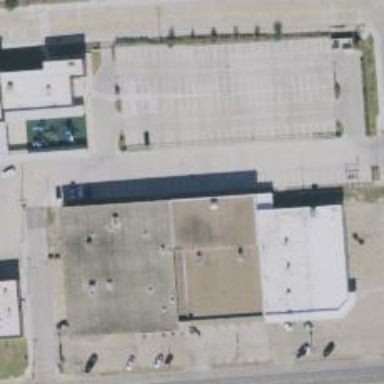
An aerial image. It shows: Parking area.